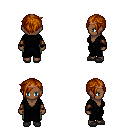
a pixel art fantasy rpg character, female body template, human, dark skin, gray robe, teal pants, brunette pixie cut hairstyle, bronze tiara, leather bracers, gray slippers, four views (front, back, left, right), 2x2 character sprite sheet, small pixel art, hard edges, no anti-aliasing